Field crop: tomato
Growth stage: 1
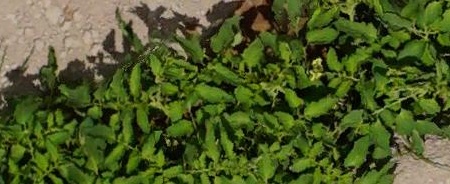
Species: tomato